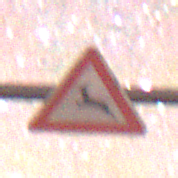
Verkehrszeichen: WildwechselRechts
Umgebung: Outdoor, Nature
Tageszeit: Night
Wetter: Clear
Licht: Natural
Jahreszeit: NotSpecified
Kontrast: LowContrast